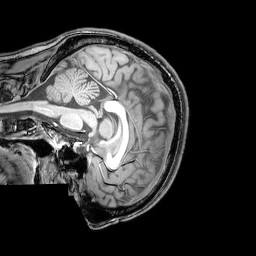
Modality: T1w
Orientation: sagittal
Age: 25
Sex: male
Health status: healthy
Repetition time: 0.081 s
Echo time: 0.037 s